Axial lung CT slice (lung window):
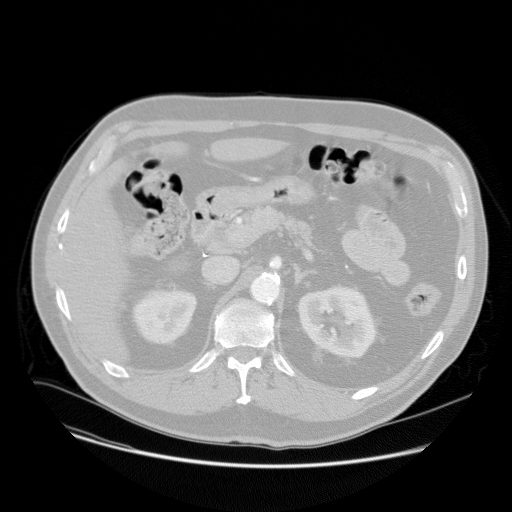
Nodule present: no